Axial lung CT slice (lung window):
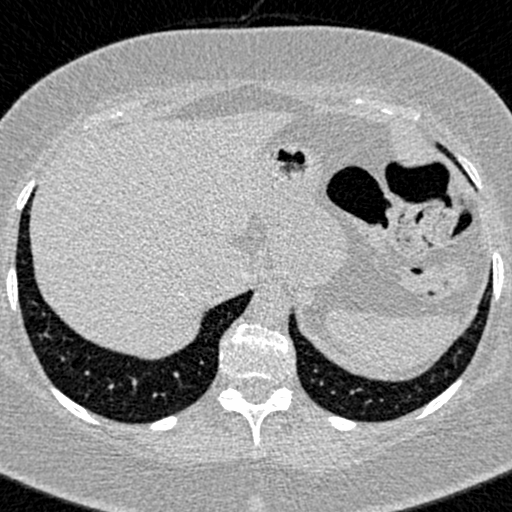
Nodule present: no